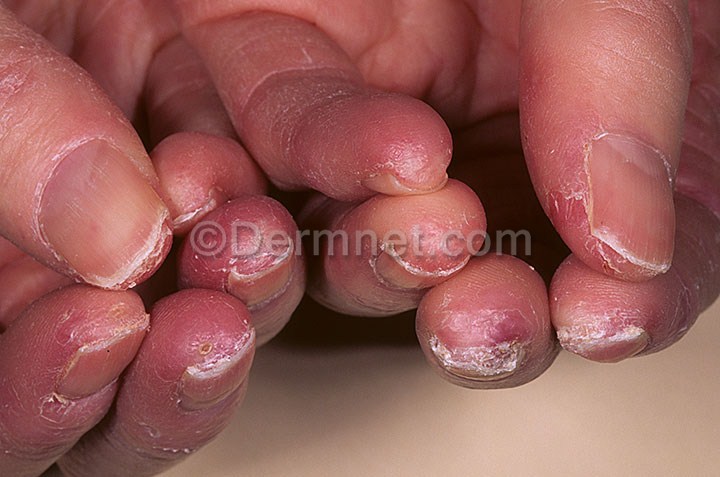
Disease: Eczema Photos